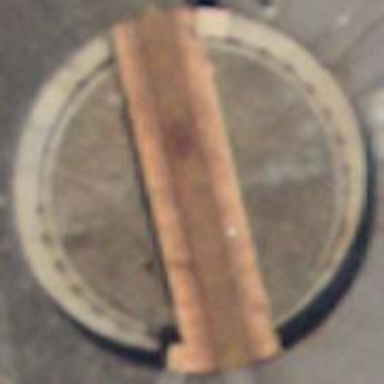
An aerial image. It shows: Railway turntable.